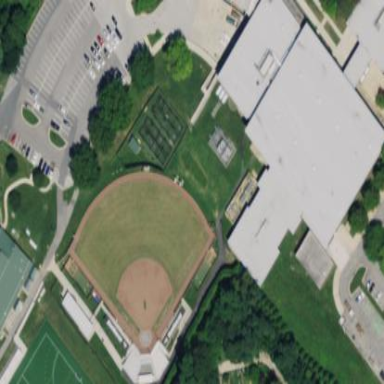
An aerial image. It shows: University building located within sports center.